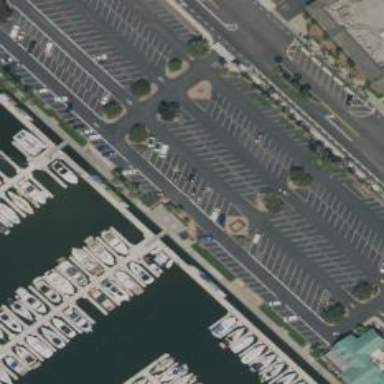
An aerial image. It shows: Man-made pier.